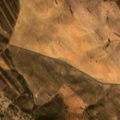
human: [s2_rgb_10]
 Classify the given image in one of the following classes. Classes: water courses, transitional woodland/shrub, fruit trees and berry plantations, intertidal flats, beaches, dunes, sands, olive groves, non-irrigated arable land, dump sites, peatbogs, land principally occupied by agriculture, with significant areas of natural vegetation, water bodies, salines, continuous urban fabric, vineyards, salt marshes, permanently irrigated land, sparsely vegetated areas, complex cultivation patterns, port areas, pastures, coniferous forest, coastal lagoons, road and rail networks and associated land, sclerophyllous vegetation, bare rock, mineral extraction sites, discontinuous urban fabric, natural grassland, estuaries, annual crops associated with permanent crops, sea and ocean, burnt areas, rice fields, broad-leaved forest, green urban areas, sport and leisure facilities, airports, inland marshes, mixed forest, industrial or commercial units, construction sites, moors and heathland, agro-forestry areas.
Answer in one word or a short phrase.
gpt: non-irrigated arable land, pastures, land principally occupied by agriculture, with significant areas of natural vegetation, sclerophyllous vegetation